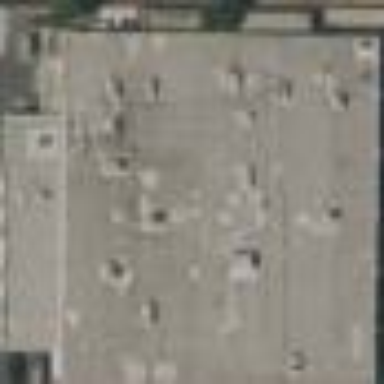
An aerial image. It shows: Industrial building.